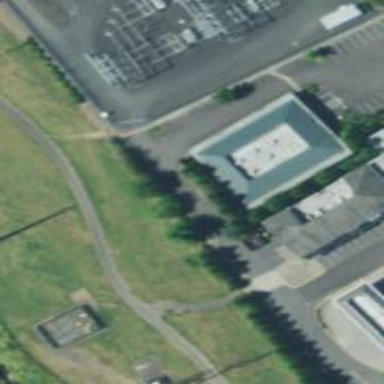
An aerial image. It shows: Building.